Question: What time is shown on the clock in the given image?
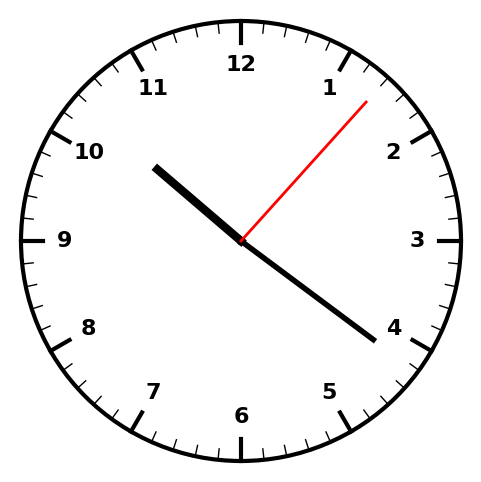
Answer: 10:21:07